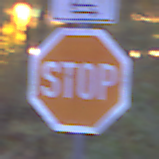
Verkehrszeichen: Stop
Zusatzzeichen oben: RichtungsangabeDurchPfeile9
Umgebung: Outdoor, Suburban
Tageszeit: Night
Wetter: PartlyCloudy
Licht: Artificial
Jahreszeit: NotSpecified
Kontrast: LowContrast